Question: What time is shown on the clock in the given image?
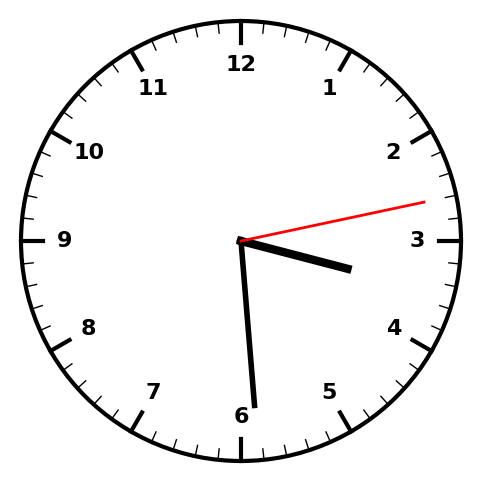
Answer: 03:29:13